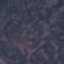
Land use / land cover class: HerbaceousVegetation